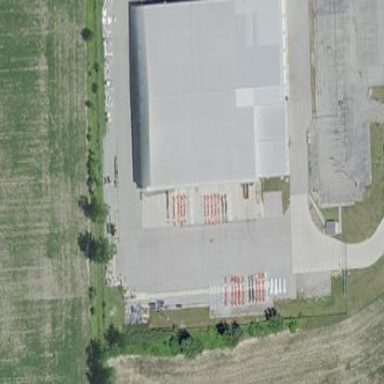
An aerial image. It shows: Warehouse.